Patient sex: M
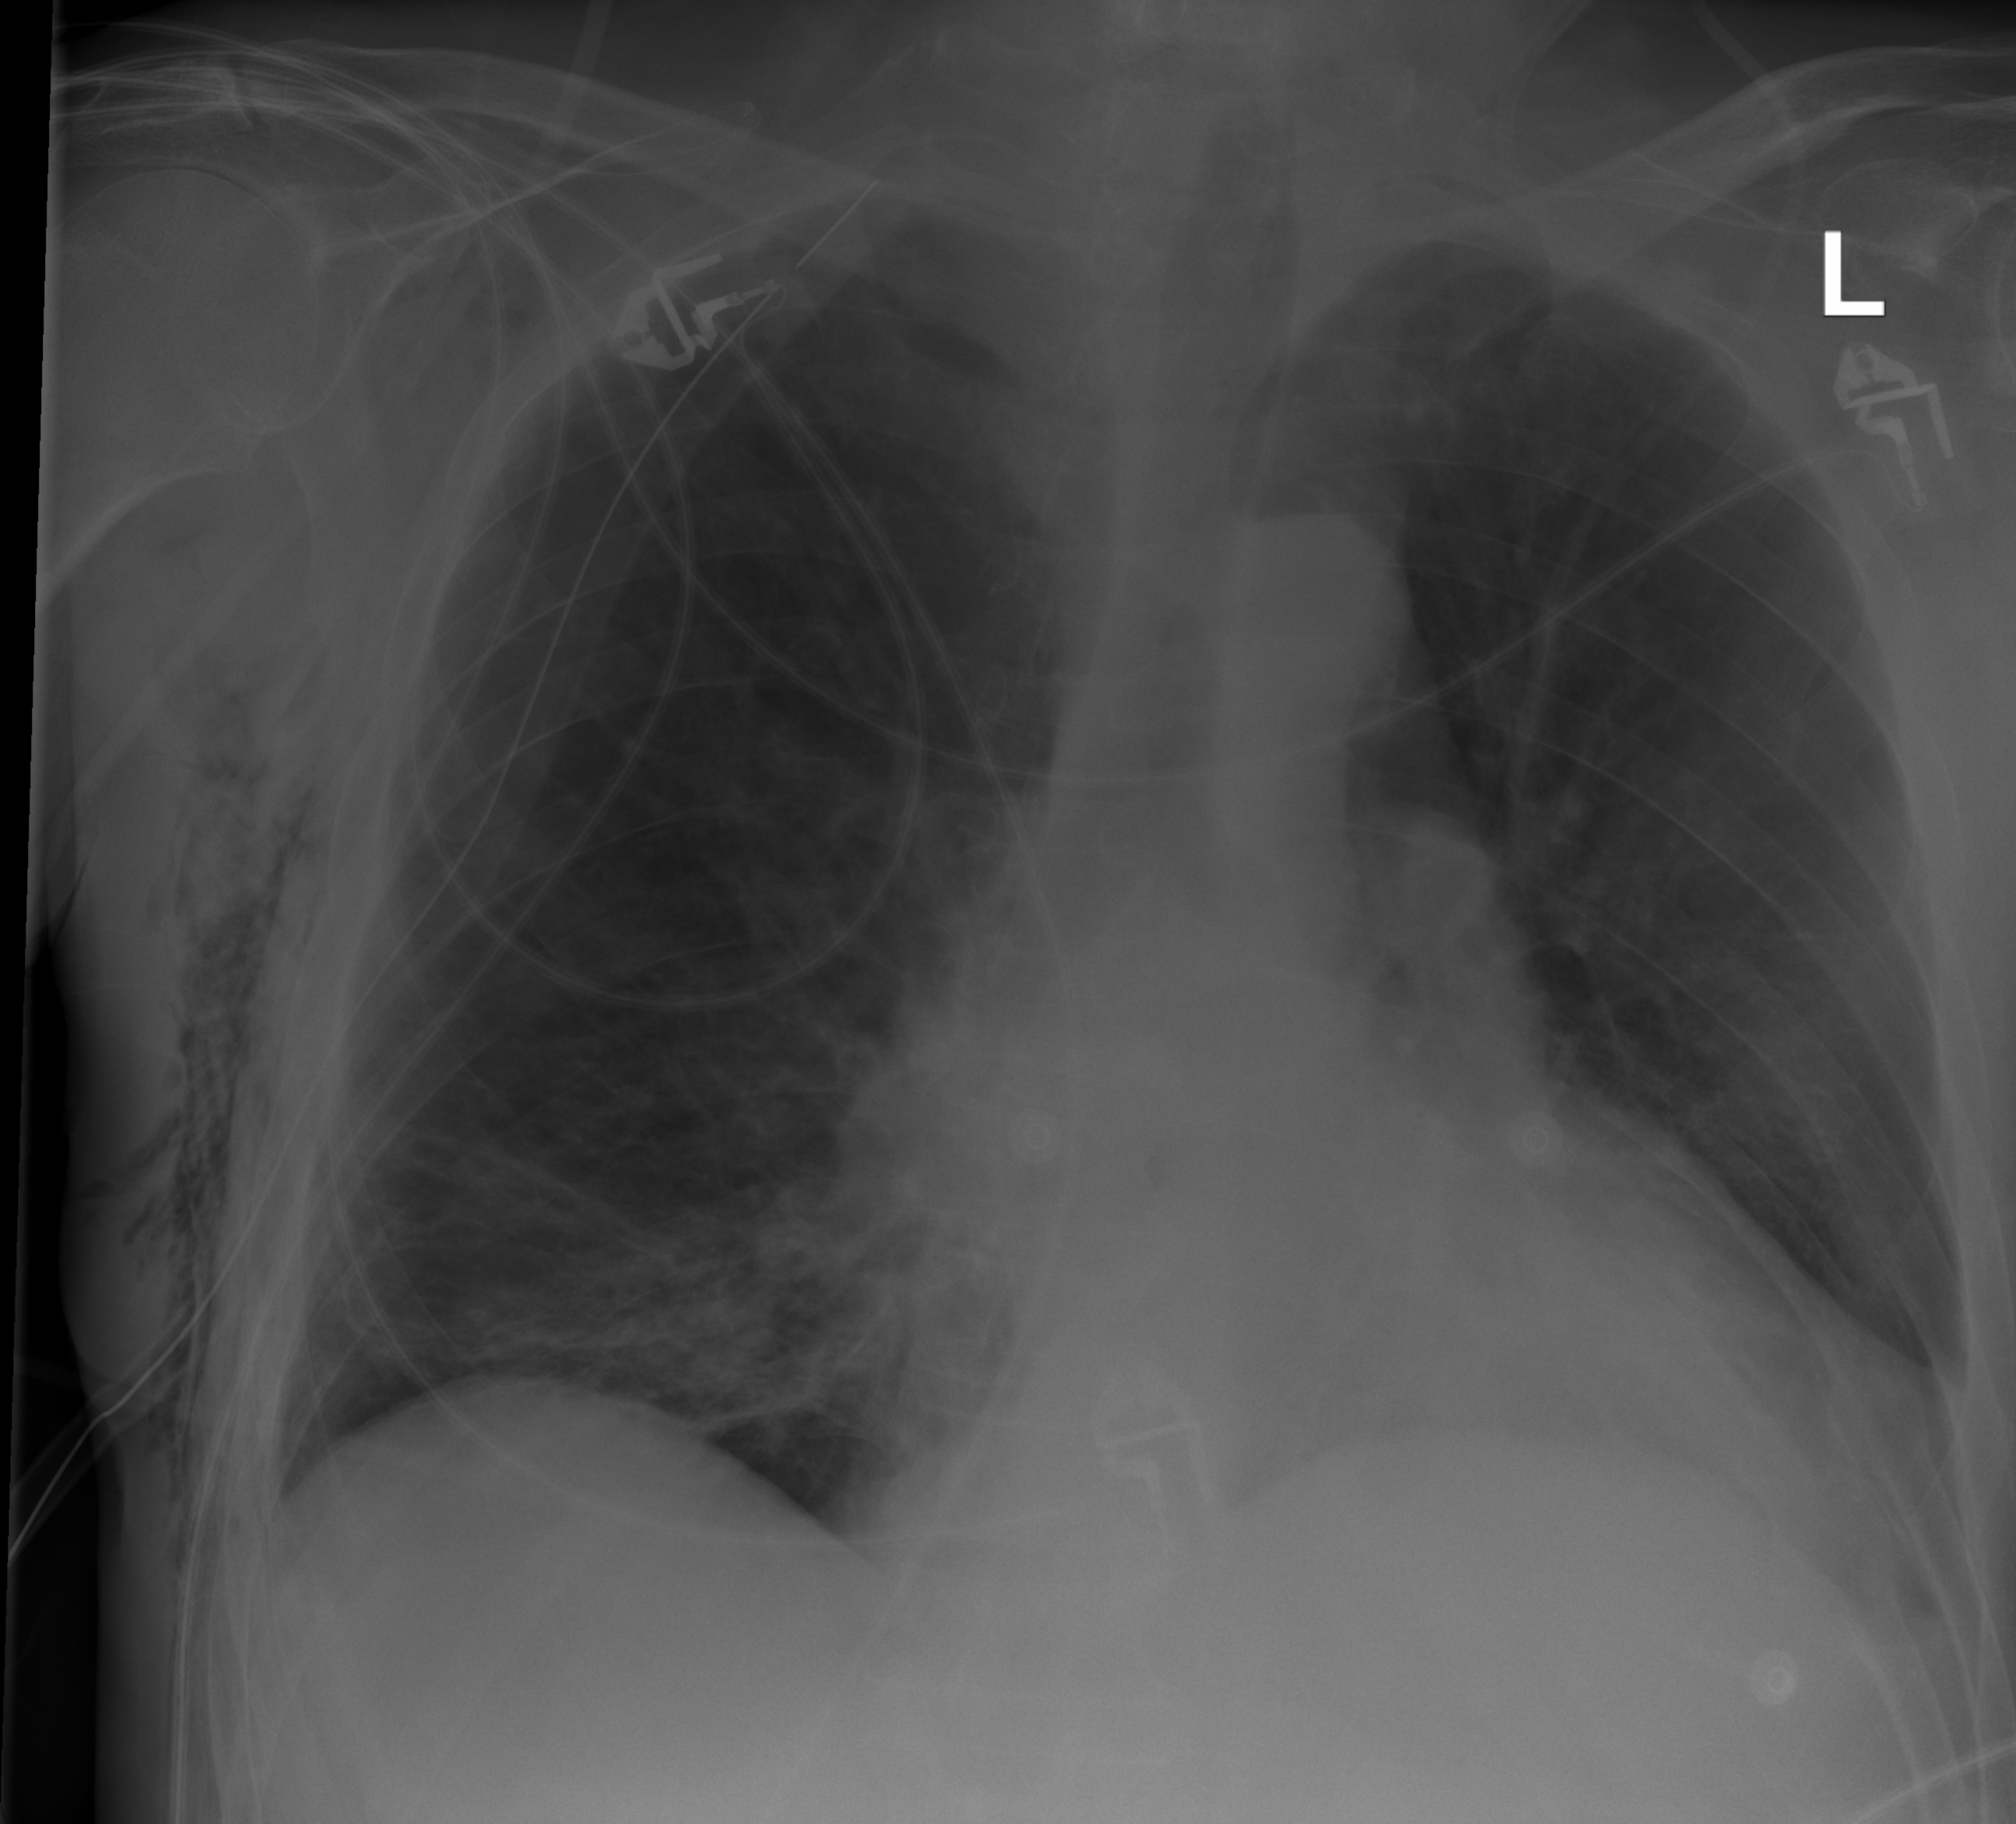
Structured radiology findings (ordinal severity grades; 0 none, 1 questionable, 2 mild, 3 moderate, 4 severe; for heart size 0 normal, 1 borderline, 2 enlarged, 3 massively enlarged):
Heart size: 2
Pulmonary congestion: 1
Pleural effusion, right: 0
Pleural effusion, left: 2
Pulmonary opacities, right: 1
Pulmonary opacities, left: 0
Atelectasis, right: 2
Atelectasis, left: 2